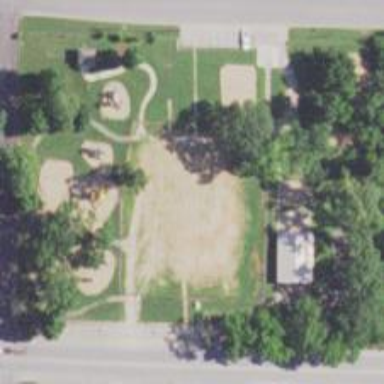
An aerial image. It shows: Park with grassy surface designated as recreation ground.